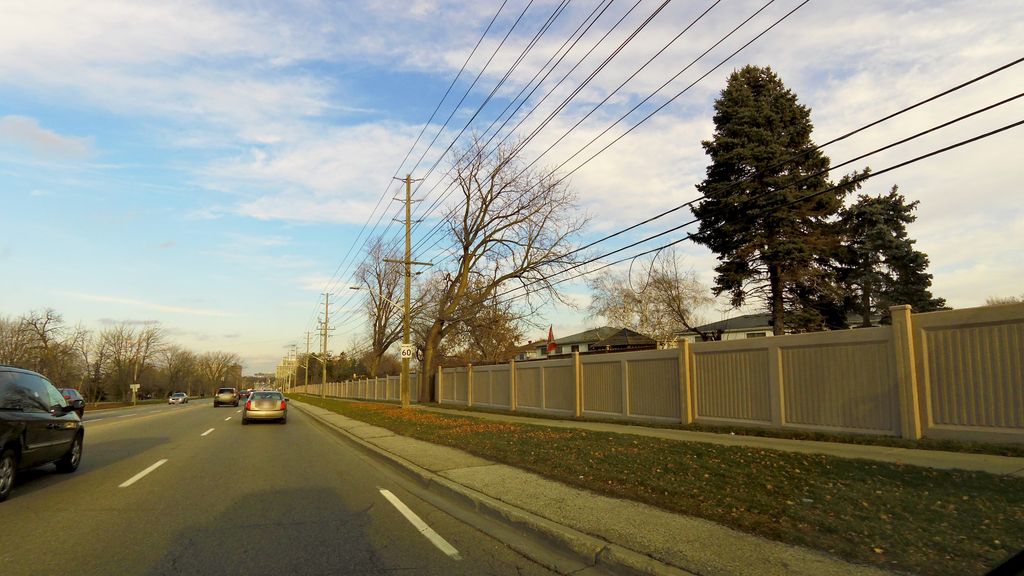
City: toronto